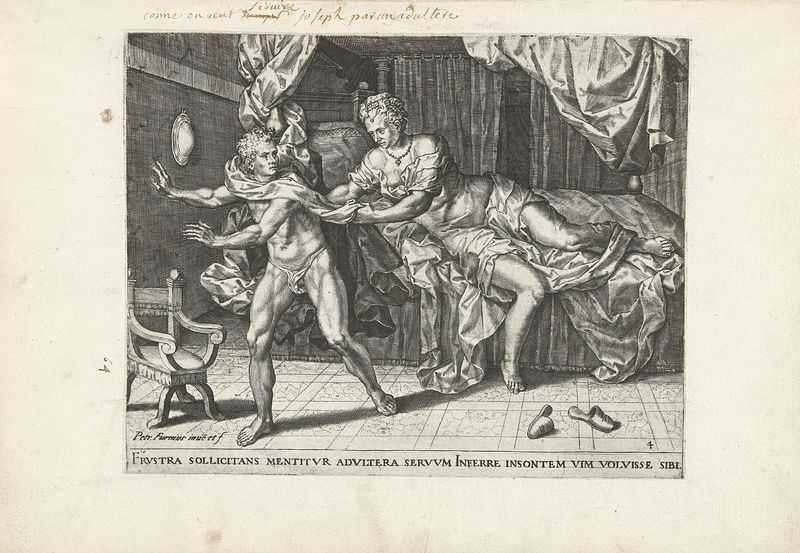
Titel: Jozef en de vrouw van Potifar
Künstler: Pieter Jalhea Furnius
Standort: Amsterdam
Institution: Rijksmuseum
Schlagwörter: mann, nackt, umhang, frau, frisur, schwarz, stuhl, säule, zeichnung, zimmer, tuch, wand, herr, hände, vorhang, boden, sessel, blatt, schuhe, kette, angst, kissen, bett, flucht, buch, ringe, druck, radierung, stich, seite, fliesen, mosaik, schuh, pantoffel, sklave, stange, horror, hausschuhe, pantoffeln, latein, pperspektive, schlapfen